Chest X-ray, PA view. Patient: 63 years old, sex M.
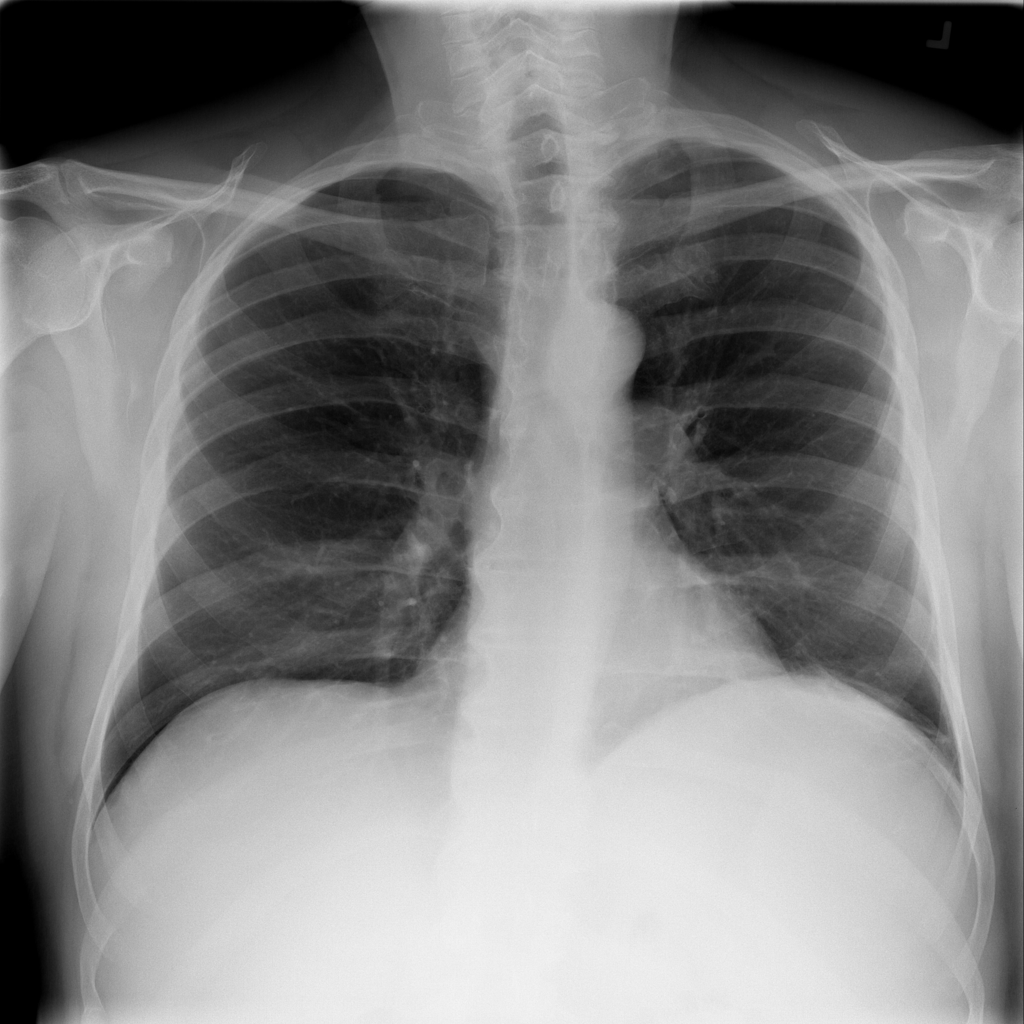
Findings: Atelectasis